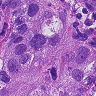
Metastatic tissue present: yes